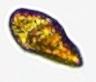
Label: Akashiwo